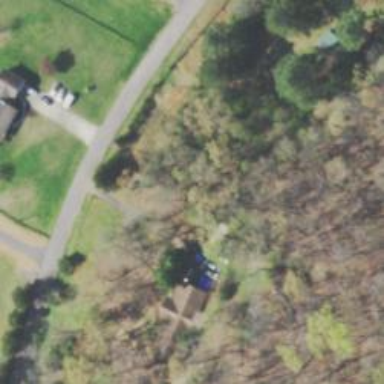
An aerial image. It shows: Driveway.